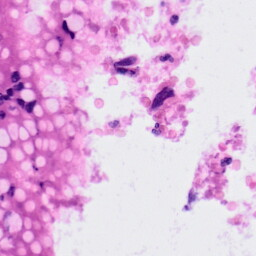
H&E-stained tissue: Colon